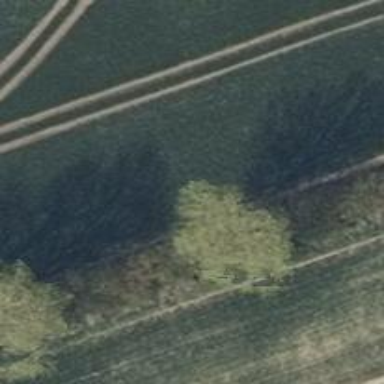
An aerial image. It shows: Deciduous broadleaved tree.